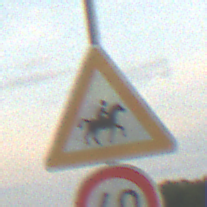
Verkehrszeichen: ReiterLinks
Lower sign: Geschwindigkeit40
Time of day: SunriseSunset
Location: Outdoor (RoadRail)
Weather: PartlyCloudy
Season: NotSpecified
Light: Natural